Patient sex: F
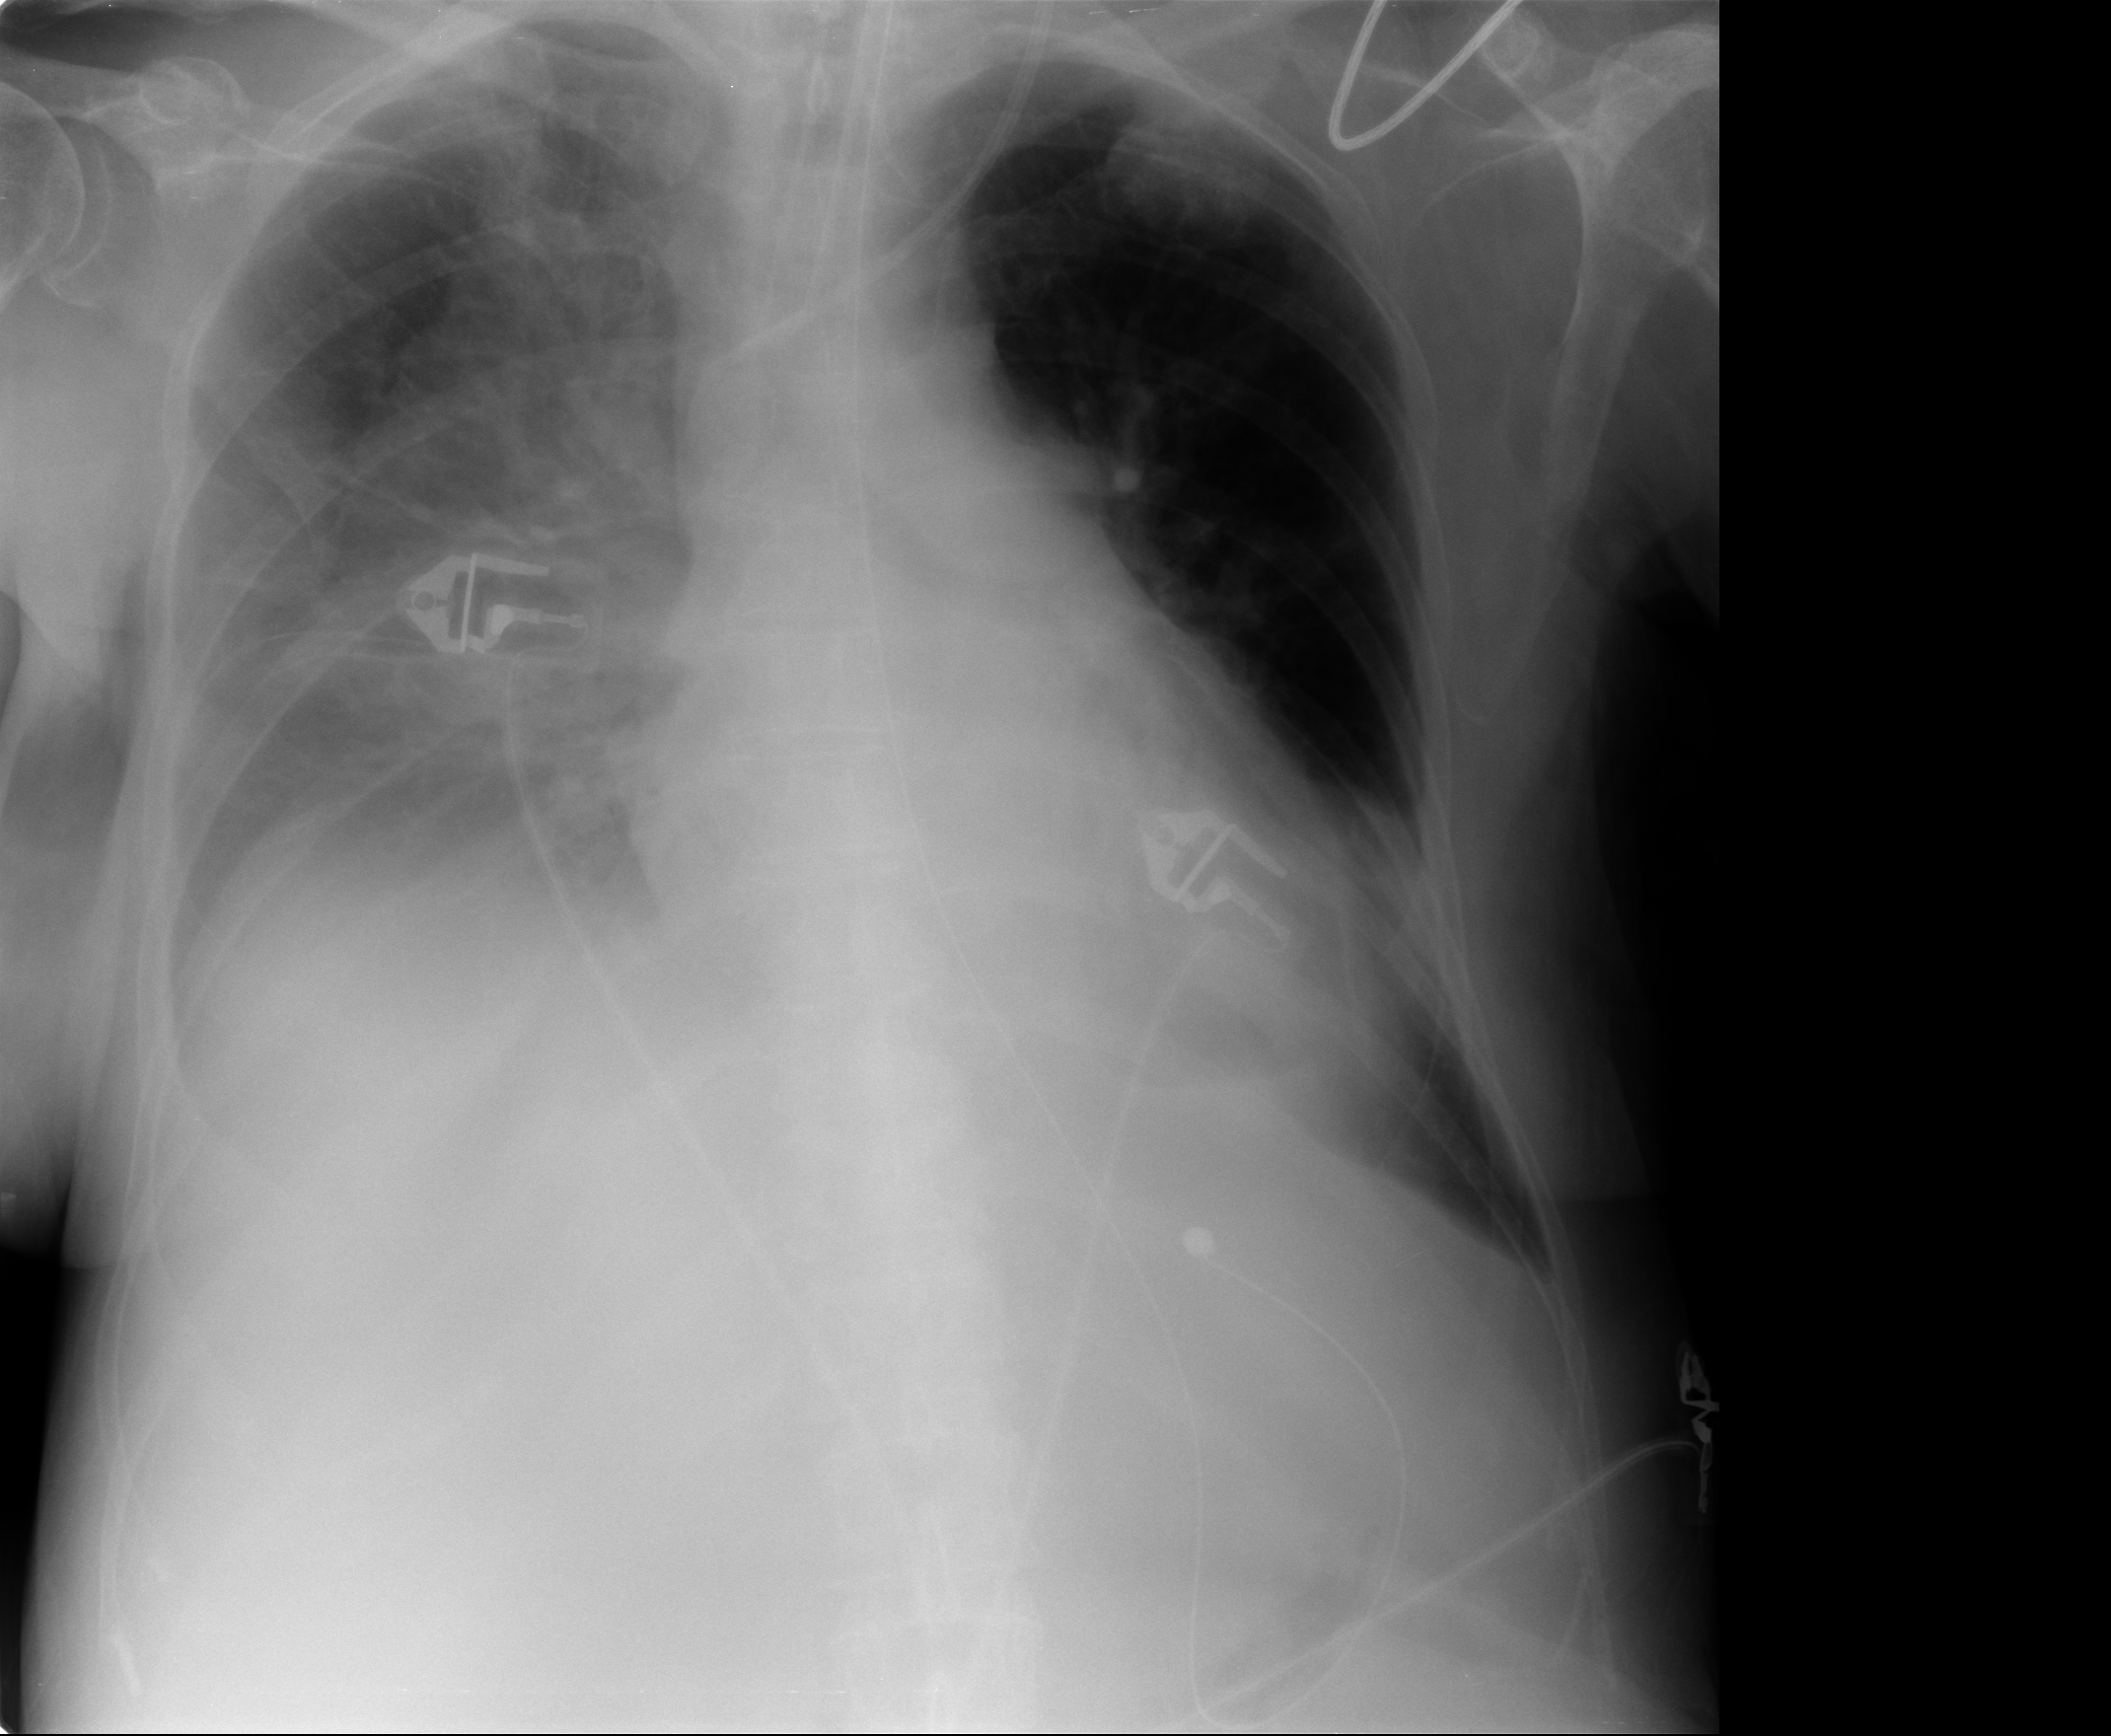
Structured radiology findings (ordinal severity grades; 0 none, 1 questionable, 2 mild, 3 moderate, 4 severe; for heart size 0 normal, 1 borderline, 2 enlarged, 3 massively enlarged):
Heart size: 2
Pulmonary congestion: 3
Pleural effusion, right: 2
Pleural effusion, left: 1
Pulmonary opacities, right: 2
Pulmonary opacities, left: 2
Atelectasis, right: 3
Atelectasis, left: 3